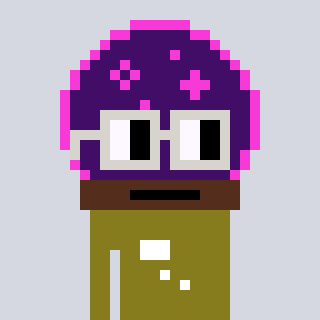
a pixel art character with square light gray glasses, a crystalball-shaped head and a gunk-colored body on a cool background